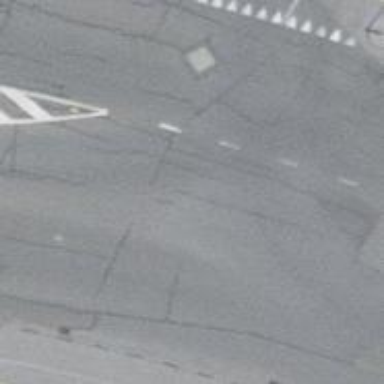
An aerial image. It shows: Road with traffic signals.